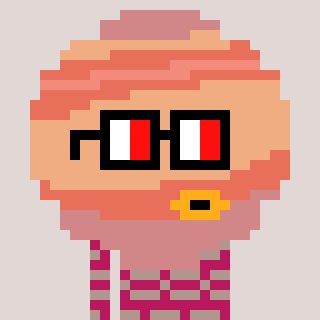
a pixel art character with square glasses with black frames and red eyes, a jupiter-shaped head and a darkpink-colored body on a warm background